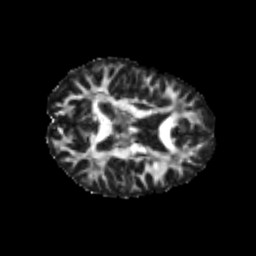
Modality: FA
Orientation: axial
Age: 22
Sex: female
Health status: healthy
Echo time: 0.074 s